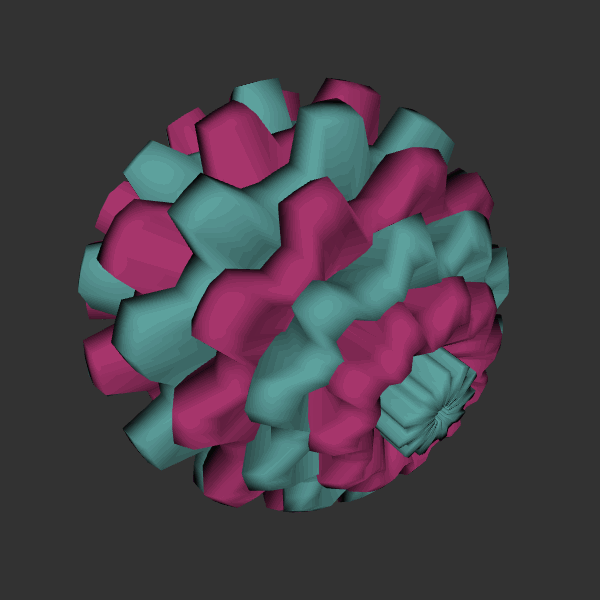
Background: dark